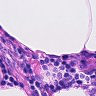
Metastatic tissue present: no